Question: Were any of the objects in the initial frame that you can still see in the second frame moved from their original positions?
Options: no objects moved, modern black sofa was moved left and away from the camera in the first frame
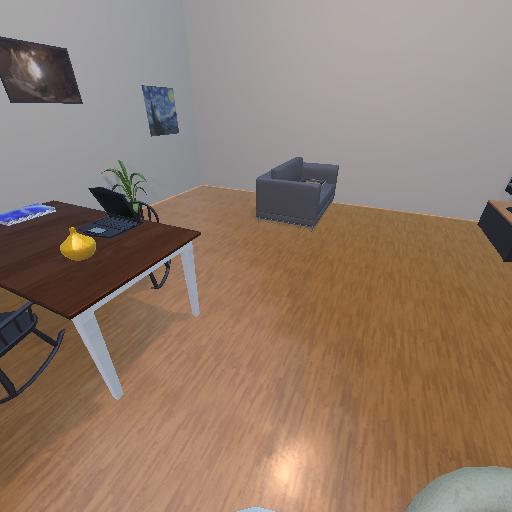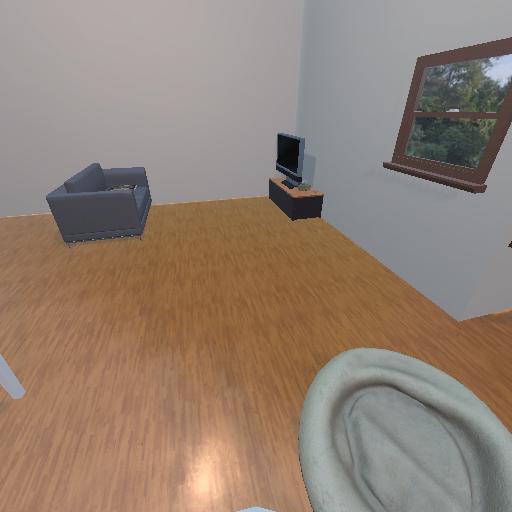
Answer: no objects moved